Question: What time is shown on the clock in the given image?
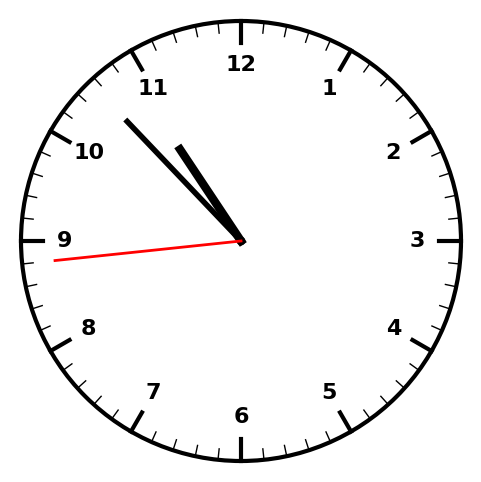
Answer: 10:52:44